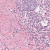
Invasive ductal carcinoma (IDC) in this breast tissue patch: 1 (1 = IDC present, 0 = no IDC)